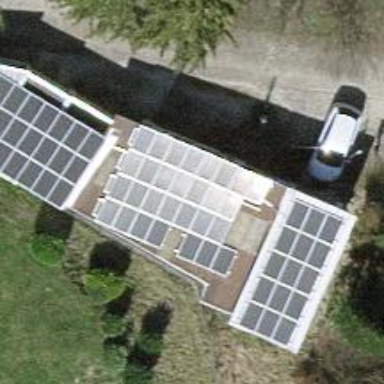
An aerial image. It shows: Solar power generator using photovoltaic method with solar photovoltaic panel types.